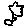
Label: flower